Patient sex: M
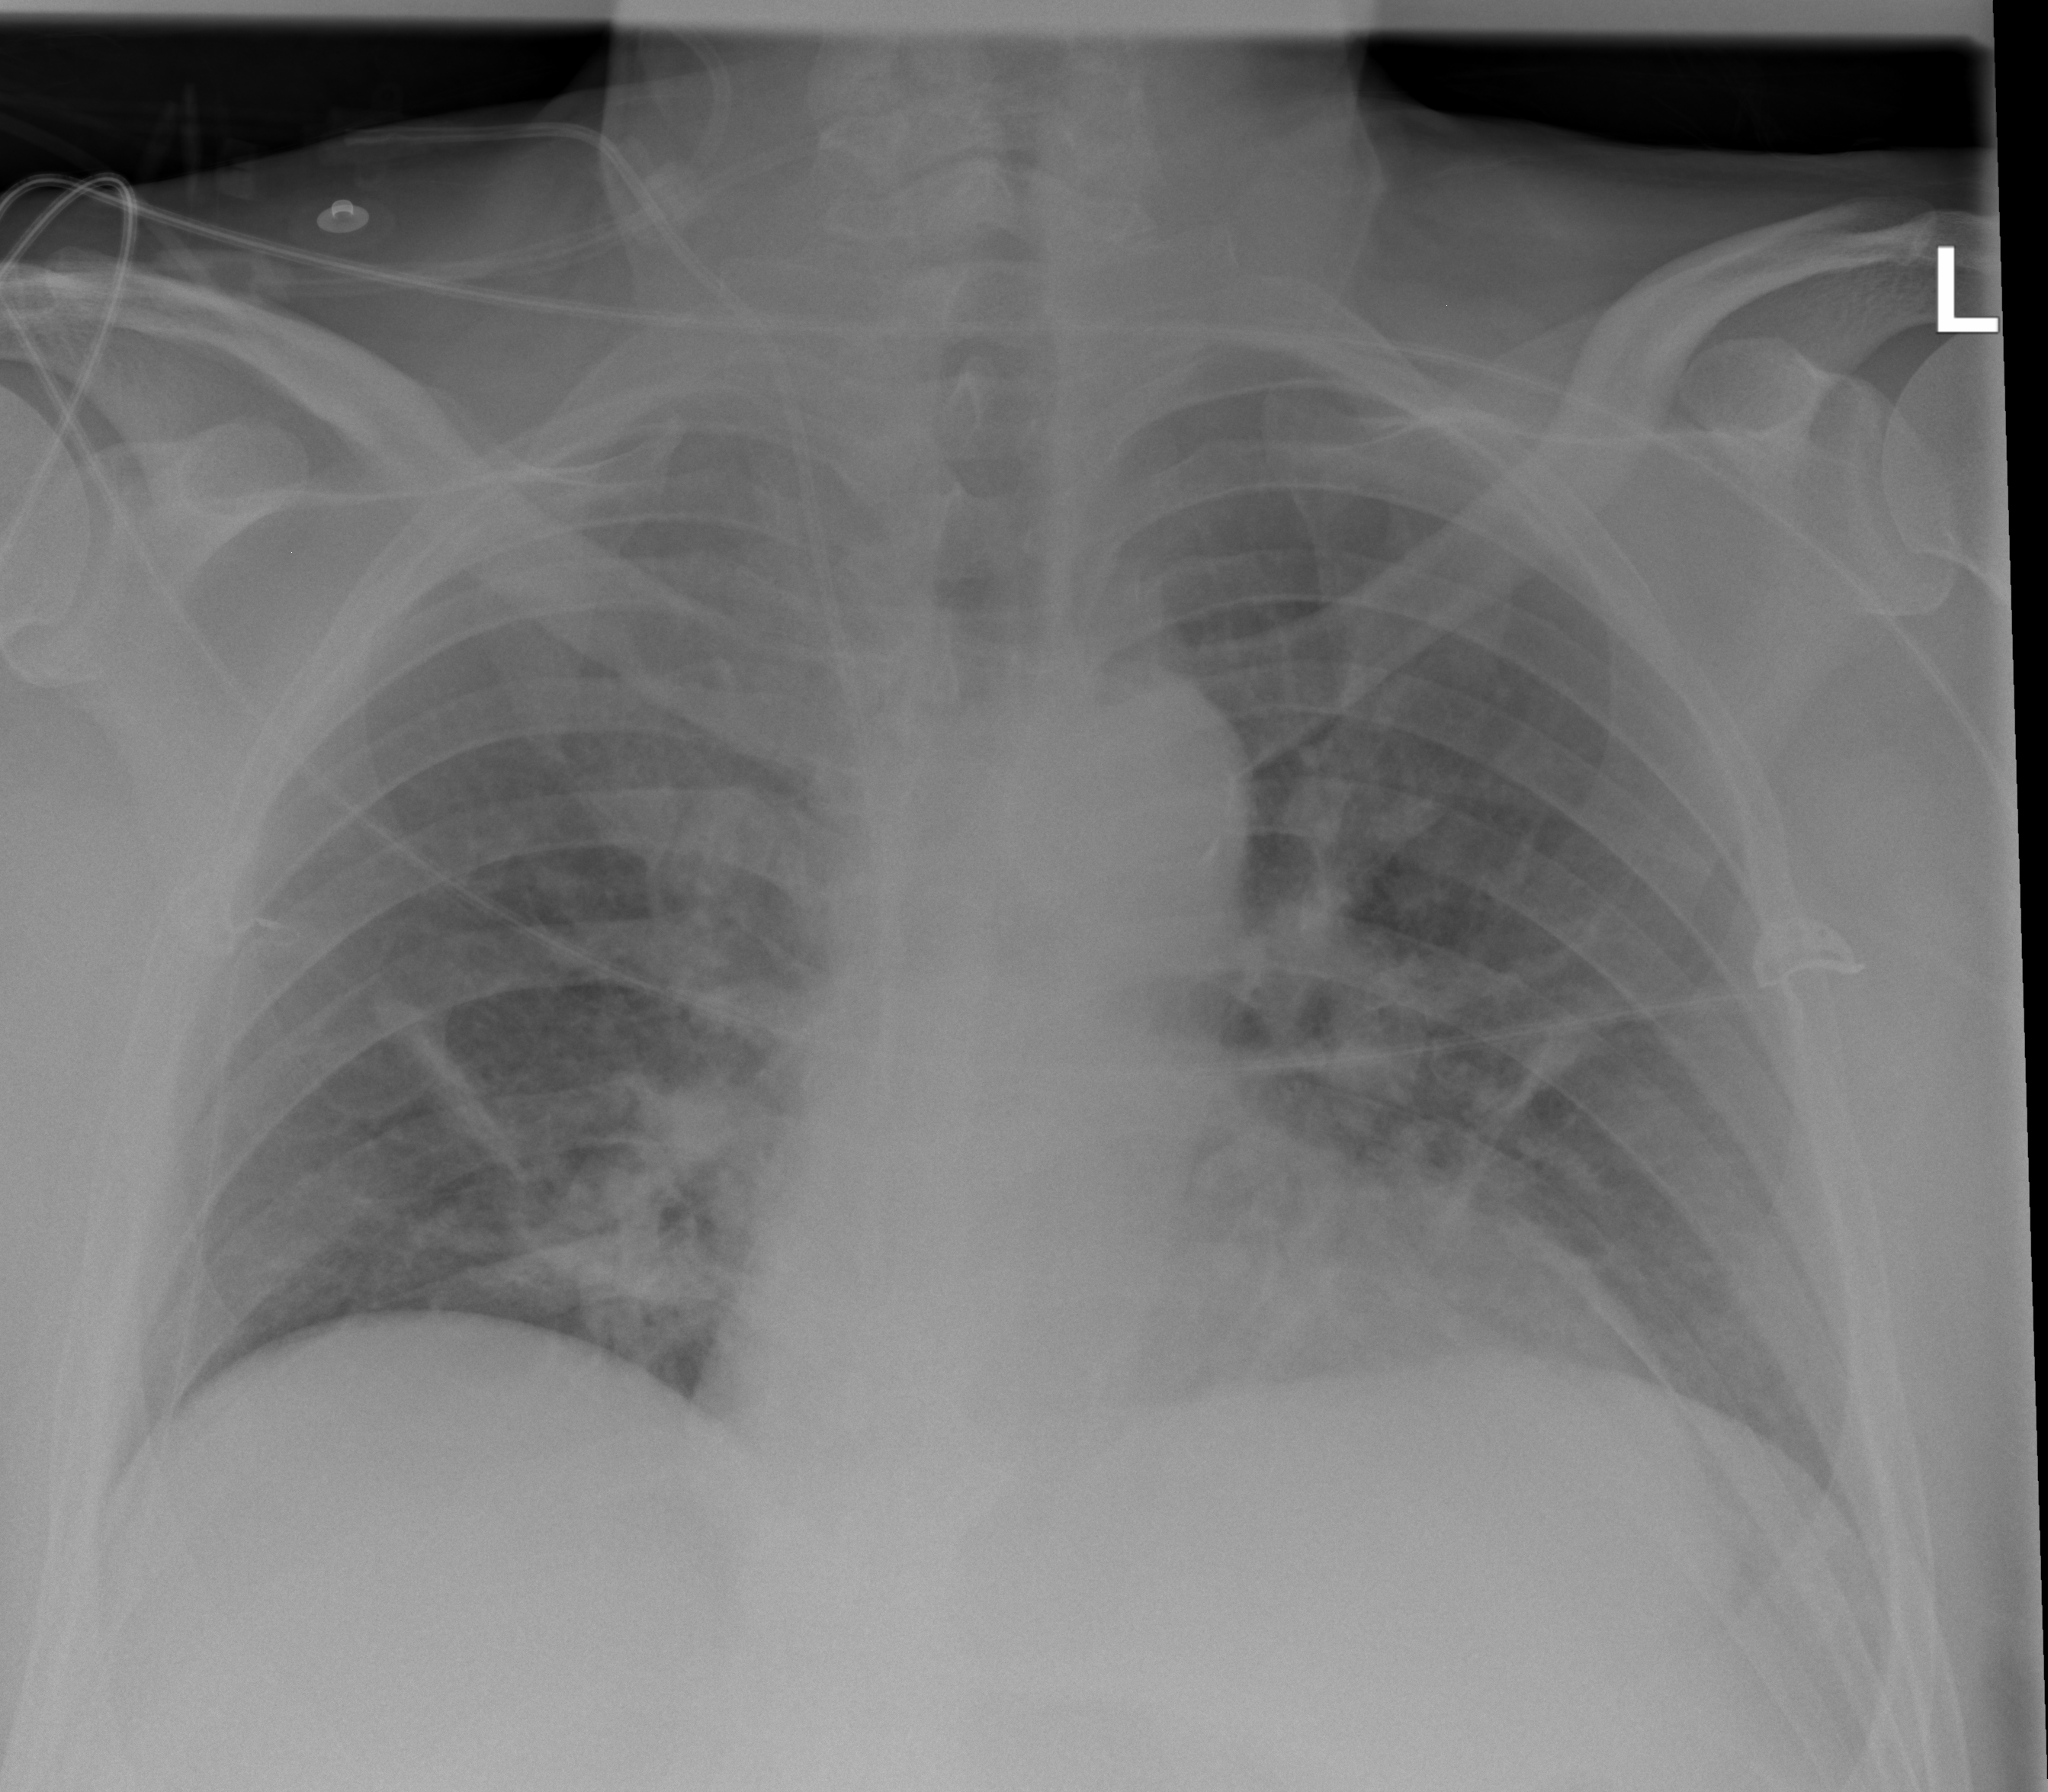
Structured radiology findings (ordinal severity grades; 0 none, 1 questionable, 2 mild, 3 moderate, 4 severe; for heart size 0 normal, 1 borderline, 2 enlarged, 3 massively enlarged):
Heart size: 0
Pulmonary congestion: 2
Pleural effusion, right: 0
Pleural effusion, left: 0
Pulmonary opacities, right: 0
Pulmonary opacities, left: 0
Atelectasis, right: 2
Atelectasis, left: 2